Question: The question is quite obvious but still none of them help me to solve.
I'm using a spinner that need to filled with string by array adapter. But while running application, 'null pointer exception' occurred. Also i've declared spinner and 'ArrayAdapter<String>' as 'global variable' and defined it in 'onCreate method'. But still its showing null pointer exception. Could anyone please have a look at my code to see what the problem is and how to fix it. Thanks in advance.
Here's my code:
'''
String elements[] ={"- Select -","Iron", "Bronze", "Magnesium"};
Spinner fSpinner;
ArrayAdapter<String> adp;
'''
in onCreate :
'''
fSpinner =(Spinner)findViewById(R.id.fSpinner);
adp = new ArrayAdapter<String> (MainActivity.this, android.R.layout.simple_spinner_dropdown_item,elements);
fSpinner.setAdapter(adp);
'''

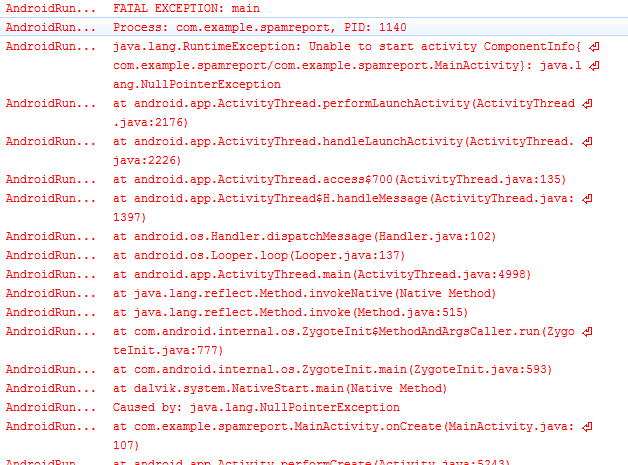
Answer: this is working for me
'''
List<String> elements=new ArrayList<String>();
elements.add("- Select -");
elements.add("Iron");
ArrayAdapter<String> adapt= new ArrayAdapter<String>(
this, android.R.layout.simple_spinner_item, elements);
adapt.setDropDownViewResource(android.R.layout.simple_spinner_dropdown_item);
spinner1.setAdapter(adapt);
'''